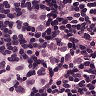
Metastatic tissue present: yes